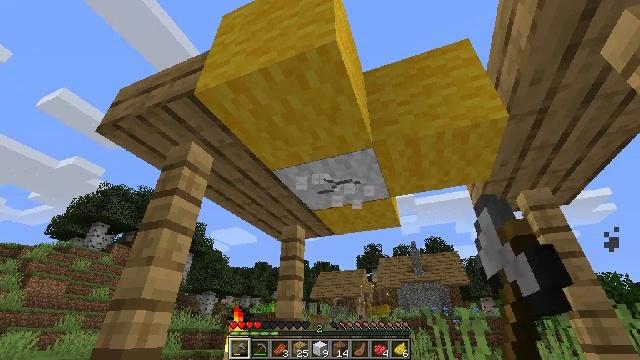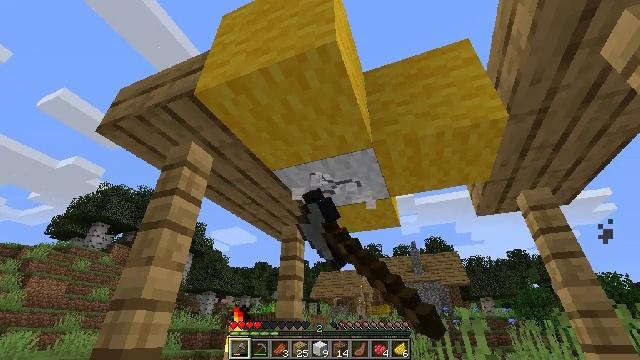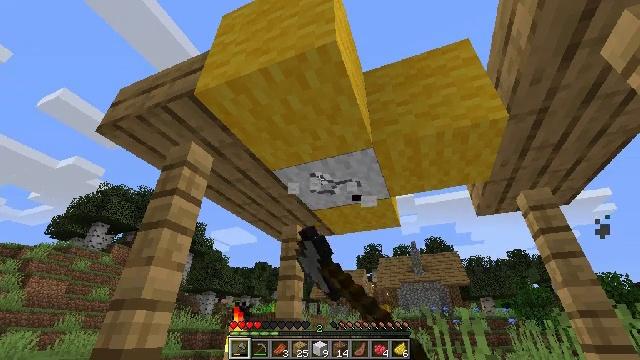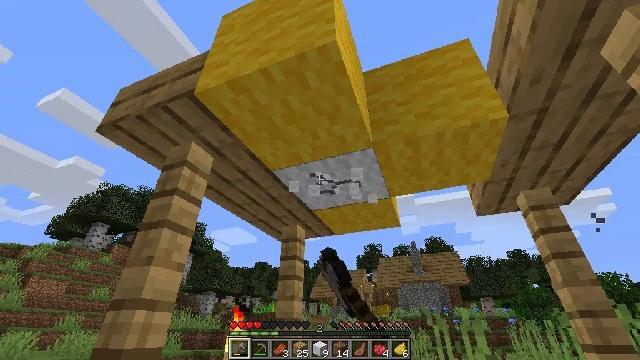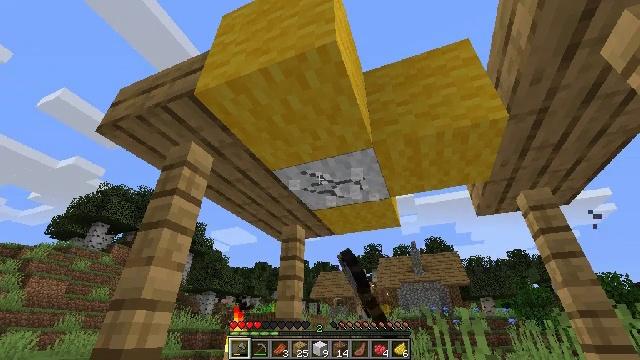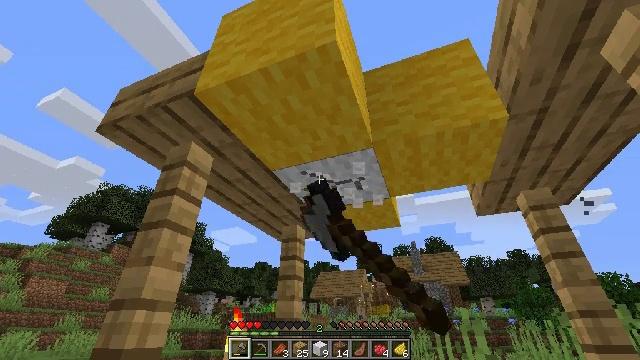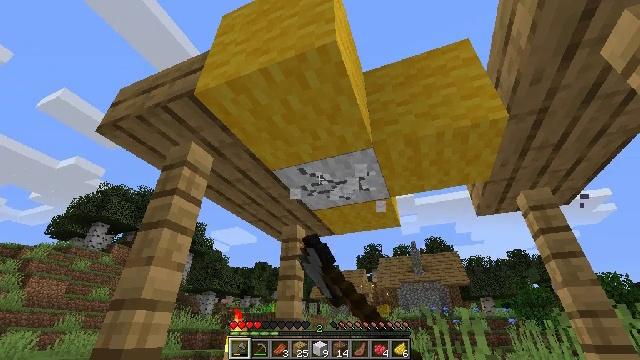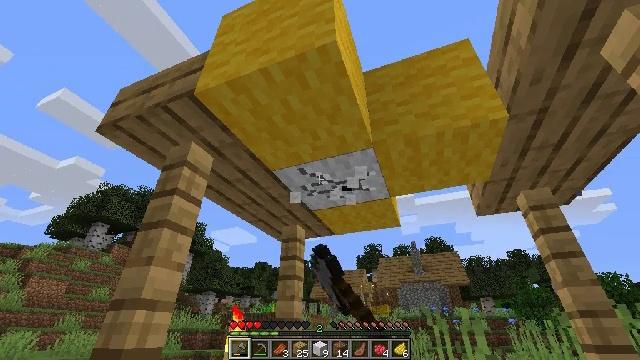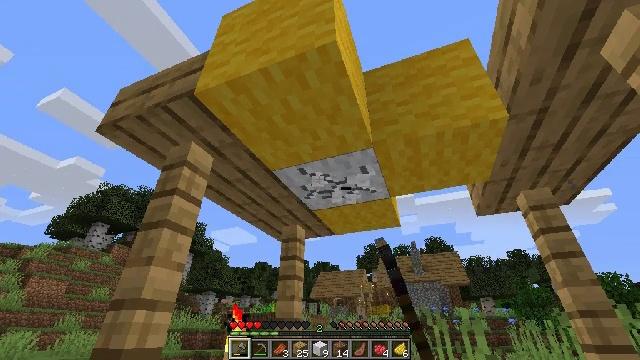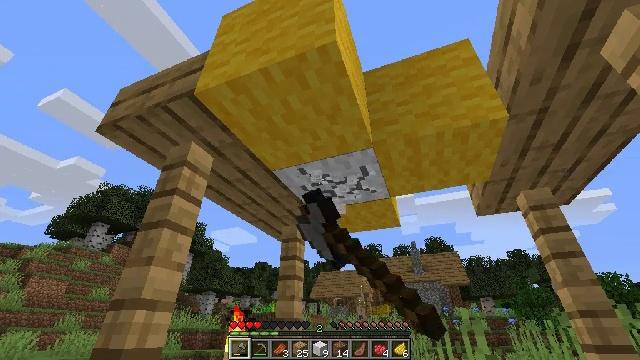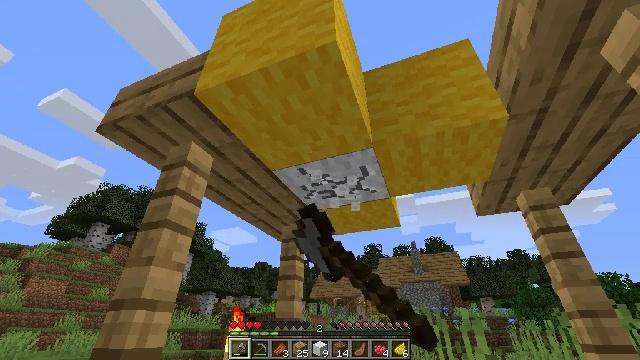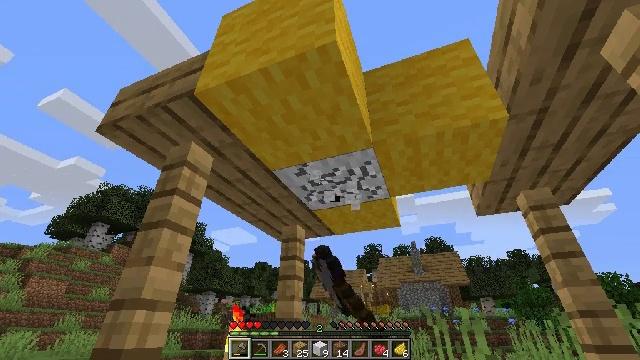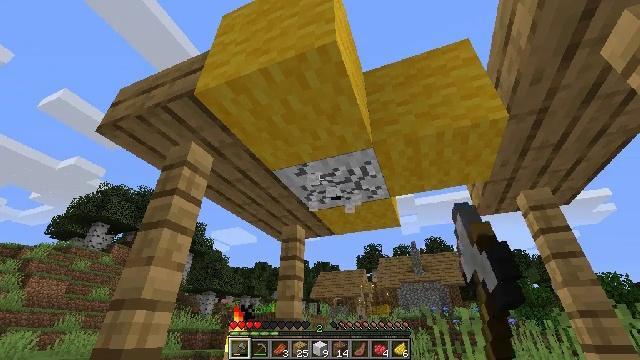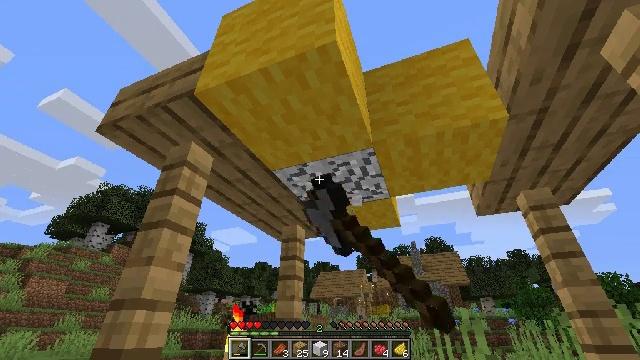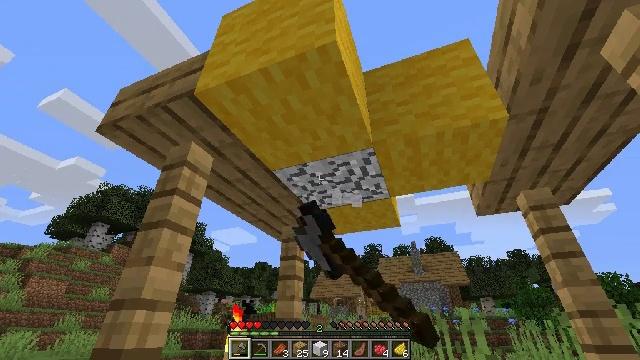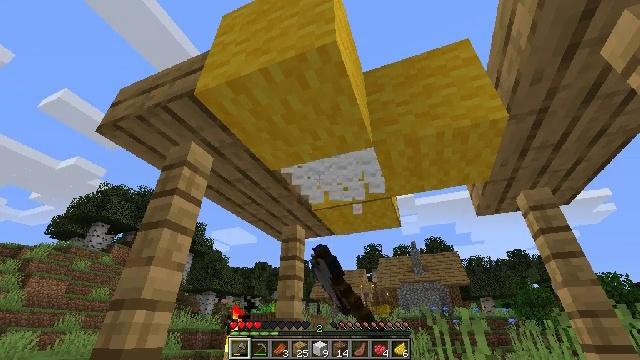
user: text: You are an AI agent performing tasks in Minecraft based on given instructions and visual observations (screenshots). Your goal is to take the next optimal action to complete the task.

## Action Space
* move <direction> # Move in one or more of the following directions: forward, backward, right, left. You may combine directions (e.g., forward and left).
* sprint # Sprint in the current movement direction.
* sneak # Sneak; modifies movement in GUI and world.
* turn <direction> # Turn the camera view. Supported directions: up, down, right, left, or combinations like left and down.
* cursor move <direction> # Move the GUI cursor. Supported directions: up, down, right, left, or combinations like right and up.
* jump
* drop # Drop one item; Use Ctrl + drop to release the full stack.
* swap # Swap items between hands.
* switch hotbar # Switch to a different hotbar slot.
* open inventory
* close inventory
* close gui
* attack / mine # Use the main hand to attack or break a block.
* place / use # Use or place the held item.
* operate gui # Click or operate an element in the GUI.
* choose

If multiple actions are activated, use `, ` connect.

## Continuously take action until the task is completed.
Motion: motion action
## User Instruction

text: Retrieve white wool from a structure.
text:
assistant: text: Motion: attack / mine
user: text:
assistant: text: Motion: attack / mine
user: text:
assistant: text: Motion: attack / mine
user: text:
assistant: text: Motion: attack / mine
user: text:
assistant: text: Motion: attack / mine
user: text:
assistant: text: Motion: attack / mine
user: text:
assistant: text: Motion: attack / mine
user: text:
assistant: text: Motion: attack / mine
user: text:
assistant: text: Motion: attack / mine
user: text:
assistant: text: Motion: attack / mine
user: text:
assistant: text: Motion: attack / mine
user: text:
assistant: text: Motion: attack / mine
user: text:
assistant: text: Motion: attack / mine
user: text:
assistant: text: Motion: attack / mine
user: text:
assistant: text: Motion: attack / mine
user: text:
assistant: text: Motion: attack / mine
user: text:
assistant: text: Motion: attack / mine
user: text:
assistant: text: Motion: attack / mine
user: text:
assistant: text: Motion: attack / mine
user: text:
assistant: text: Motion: attack / mine
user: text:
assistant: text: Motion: attack / mine
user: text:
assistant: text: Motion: no_op
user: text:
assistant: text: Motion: move forward
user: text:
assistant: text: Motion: move forward, turn down
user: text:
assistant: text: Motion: move forward
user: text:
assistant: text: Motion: move forward, turn left and down
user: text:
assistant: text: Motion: move forward, turn right and down
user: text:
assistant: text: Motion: move forward, turn down
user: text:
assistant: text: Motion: move forward, turn right and down, jump
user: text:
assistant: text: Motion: move forward, turn right and down, jump